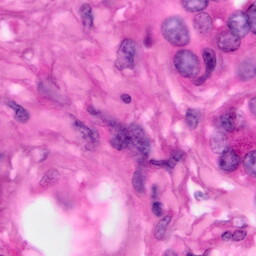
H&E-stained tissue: Pancreatic